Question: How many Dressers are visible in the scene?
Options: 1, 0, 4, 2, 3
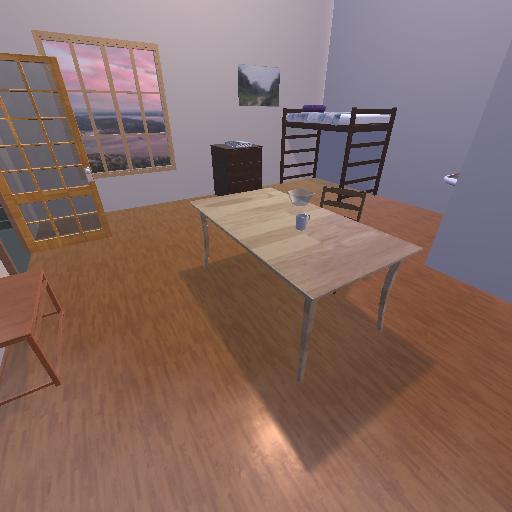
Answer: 1